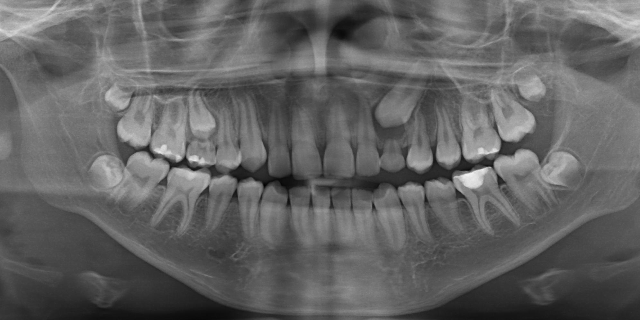
adult